Question: So I have a view with a 'UISearchDisplayController' linked to a 'UISearchBar' that is not contained within the navigation bar, but is positioned within the main view controller. It's all configured correctly to show a popover controller with results, however I need to obtain a reference to this popover controller.

Firstly, I need to be able to style the navigation bar, as you can see in the above screenshot, it is not styled properly.
Secondly, I need to dismiss this popover when the user selects a result, the following code is not working:
'''
[self.searchDisplayController setActive:NO animated:YES];
[self.searchToolbar becomeFirstResponder];
'''
I have even tried completely scrapping this popover and rolling my own, but I can't find a way to prevent this popover from being shown on the iPad. I need to use a 'UISearchDisplayController' for the behavior on the iPhone, so i'd rather not get rid of it and roll my own search function entirely, has anyone got any ideas?
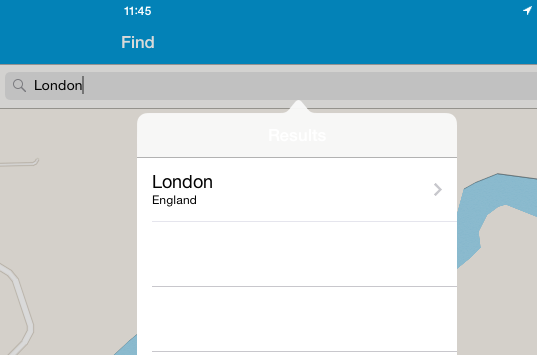
Answer: Resolved the problem I was having regarding the dismissal of the popover view. It turns out that the following lines dismiss the popover controller...
'''
[self.searchDisplayController setActive:NO animated:YES];
[self.searchToolbar becomeFirstResponder];
'''
However, What I was doing immediately after that was populating the search string in the search field programatically (So the user retains a reference to what they actually searched for) In doing that, my search bar's delegate method performed another 'search' thus displaying the popover controller again...
In the words of a famous cartoon character... Doh!